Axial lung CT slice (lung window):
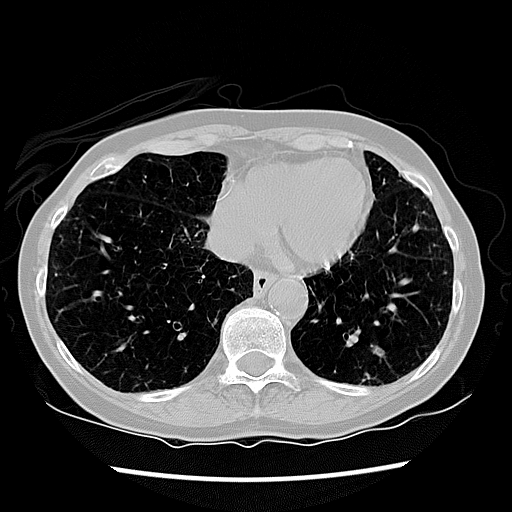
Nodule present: no